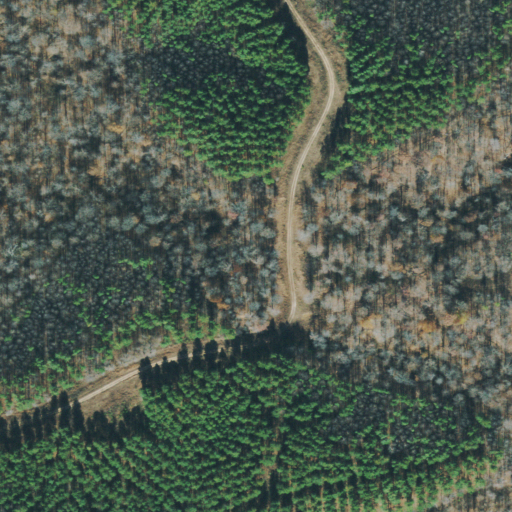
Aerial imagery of mountain in Tennessee named Pulley Hill containing mixed forest, deciduous forest, shrub, evergreen forest, and grassland